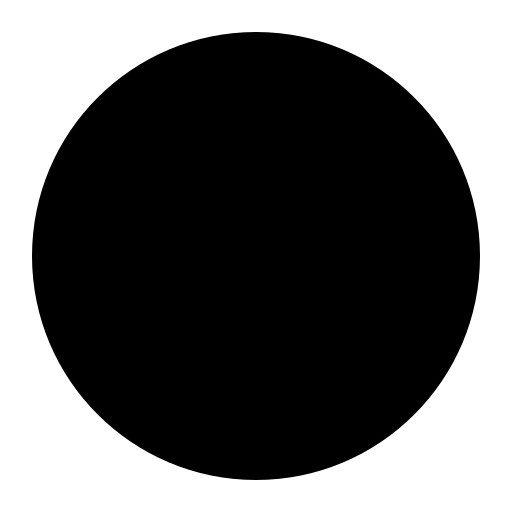
black circle flat